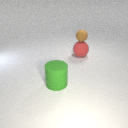
large red rubber sphere below small brown rubber sphere